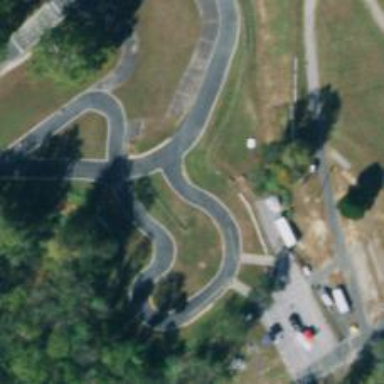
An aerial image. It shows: Raceway for motor sports.